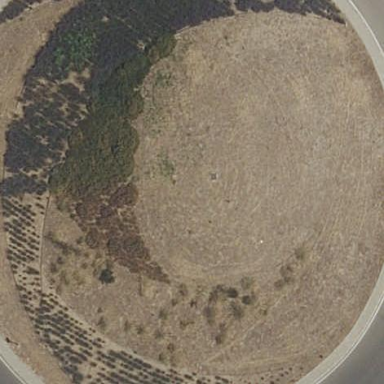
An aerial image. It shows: Residential road with roundabout.